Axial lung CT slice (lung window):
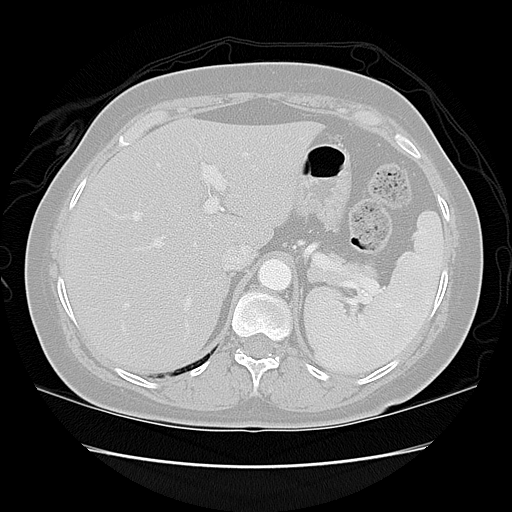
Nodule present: no